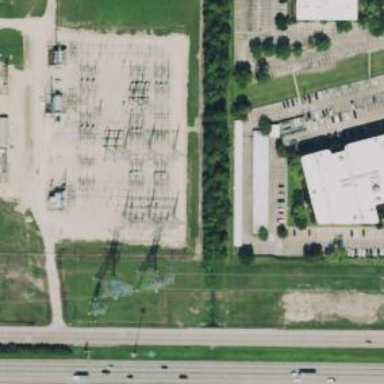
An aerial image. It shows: Switch for power supply.